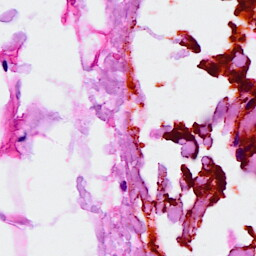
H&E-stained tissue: Breast